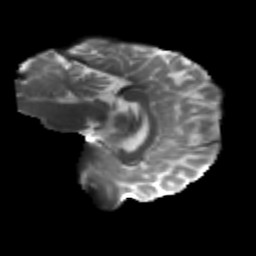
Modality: T2w
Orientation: sagittal
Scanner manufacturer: siemens
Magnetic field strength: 3 T
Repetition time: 4.16 s
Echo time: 0.0806 s